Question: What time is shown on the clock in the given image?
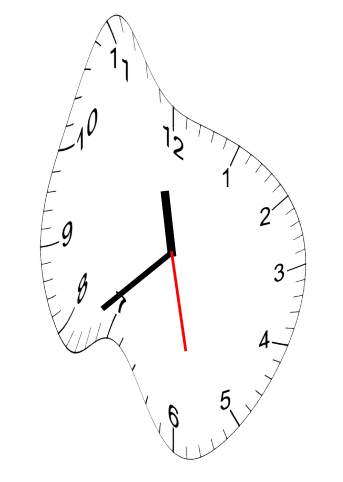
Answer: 11:38:28